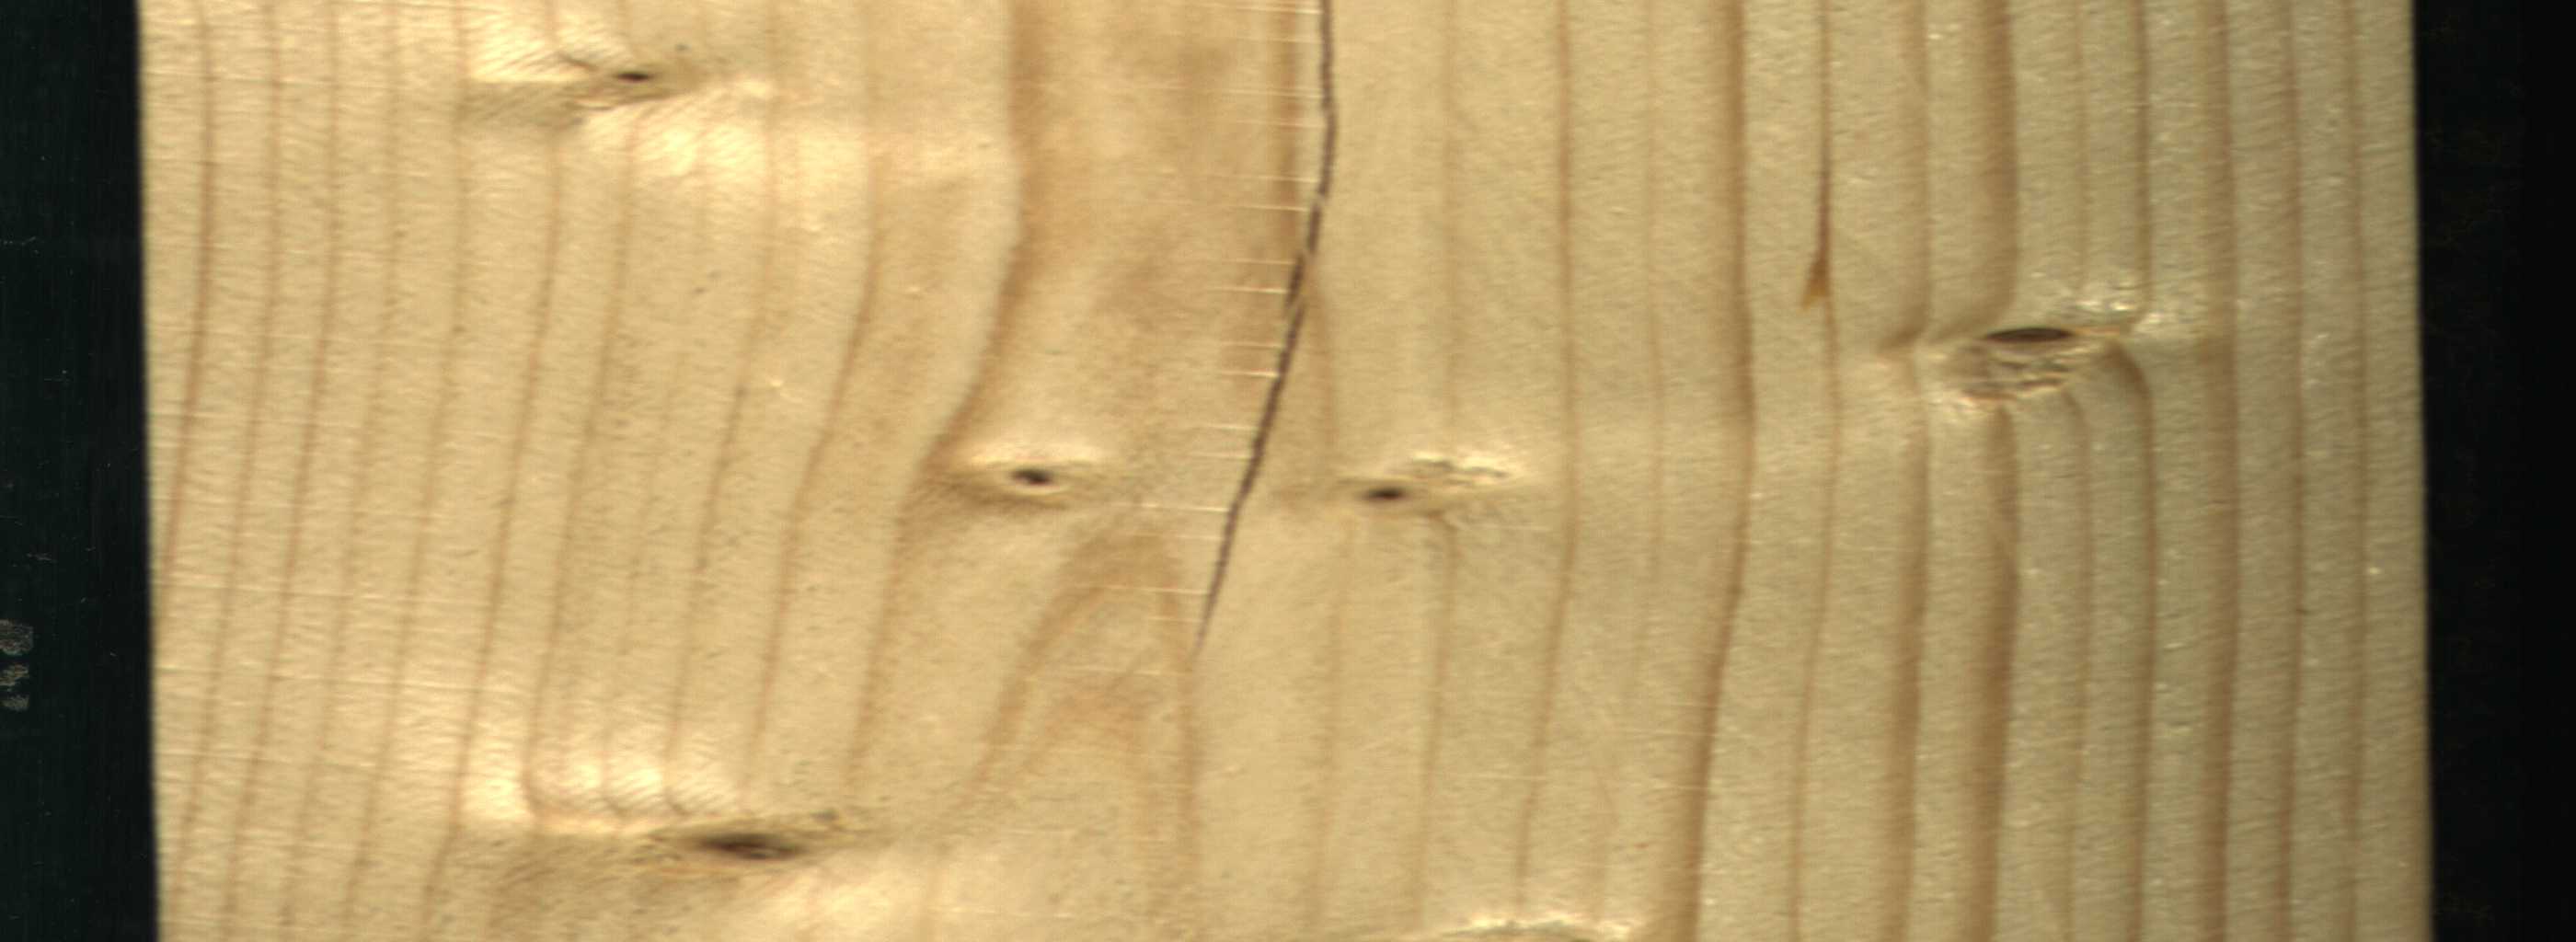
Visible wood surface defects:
Crack
Dead_Knot
Dead_Knot
Dead_Knot
Dead_Knot
Live_Knot